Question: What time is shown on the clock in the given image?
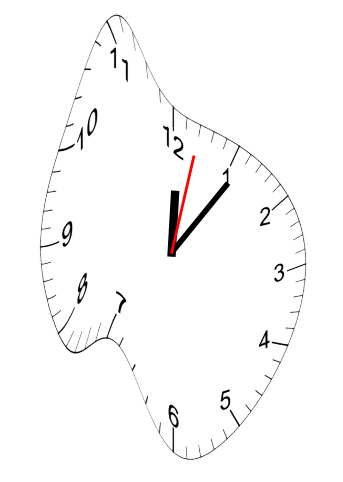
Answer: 12:06:02